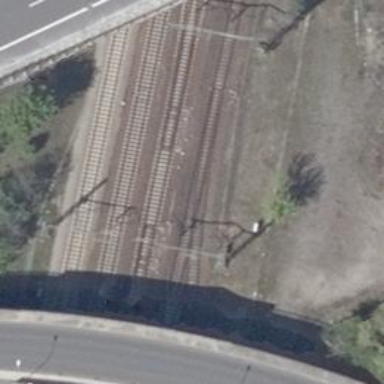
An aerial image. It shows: Railway switch with the turnout side on the left.